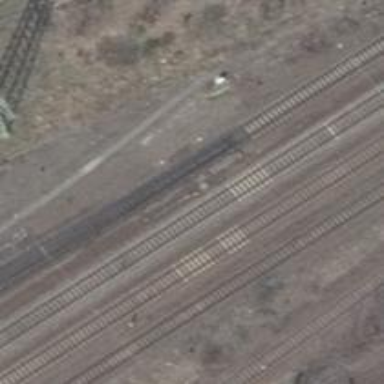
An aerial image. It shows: Rail siding with electrified contact lines for trains.